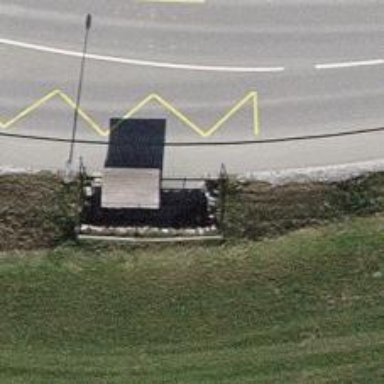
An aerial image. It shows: Bus stop with platform for public transport.